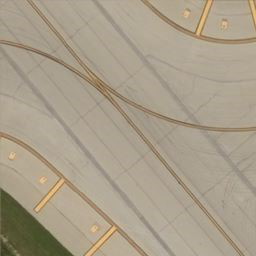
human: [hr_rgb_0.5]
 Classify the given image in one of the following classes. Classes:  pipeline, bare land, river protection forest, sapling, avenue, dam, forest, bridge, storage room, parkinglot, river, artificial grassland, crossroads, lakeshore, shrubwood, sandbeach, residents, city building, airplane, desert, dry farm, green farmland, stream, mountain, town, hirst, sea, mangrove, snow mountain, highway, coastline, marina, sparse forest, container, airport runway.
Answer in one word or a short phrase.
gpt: airport runway